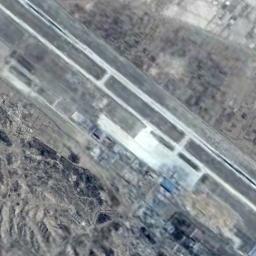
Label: airport